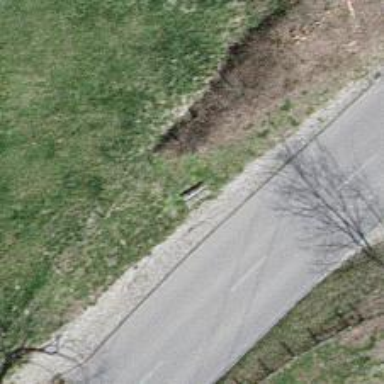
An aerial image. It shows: Bench for seating.